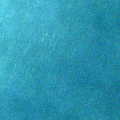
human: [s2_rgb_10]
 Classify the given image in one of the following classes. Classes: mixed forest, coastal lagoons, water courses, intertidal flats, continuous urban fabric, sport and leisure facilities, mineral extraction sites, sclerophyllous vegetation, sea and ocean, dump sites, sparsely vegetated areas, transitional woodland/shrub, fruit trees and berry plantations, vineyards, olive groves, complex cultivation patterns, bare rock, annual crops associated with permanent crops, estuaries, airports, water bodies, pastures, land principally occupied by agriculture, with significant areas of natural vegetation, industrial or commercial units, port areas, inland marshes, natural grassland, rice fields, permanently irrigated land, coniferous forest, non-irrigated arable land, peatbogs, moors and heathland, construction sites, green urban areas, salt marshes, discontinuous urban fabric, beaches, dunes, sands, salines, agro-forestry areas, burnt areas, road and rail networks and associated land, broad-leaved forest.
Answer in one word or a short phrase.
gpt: sea and ocean